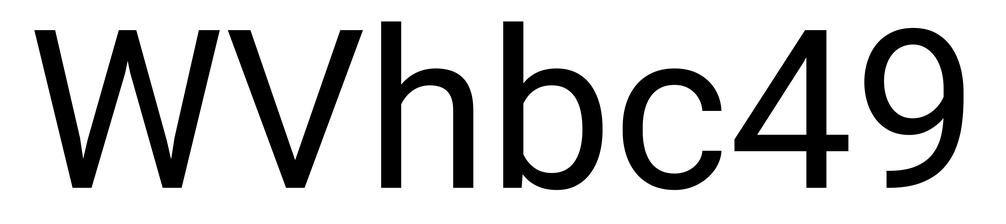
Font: Roboto_Regular